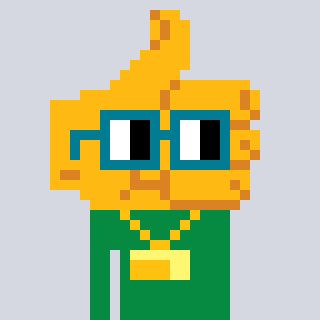
a pixel art character with square dark green glasses, a thumbsup-shaped head and a green-colored body on a cool background